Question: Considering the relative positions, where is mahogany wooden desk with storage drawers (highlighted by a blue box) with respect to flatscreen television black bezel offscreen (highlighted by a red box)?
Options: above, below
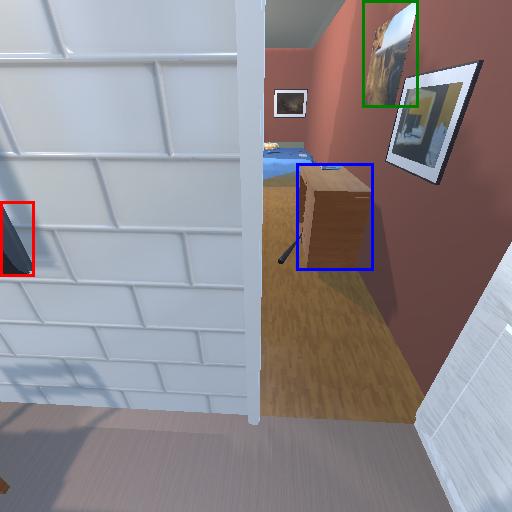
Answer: above